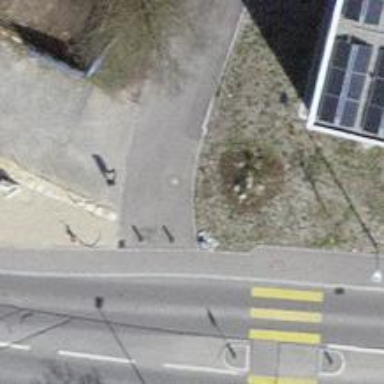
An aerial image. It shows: Bollard.